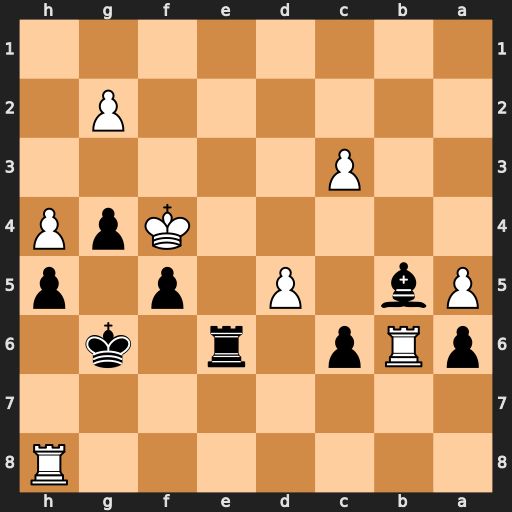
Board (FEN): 7R/8/pRp1r1k1/Pb1P1p1p/5KpP/2P5/6P1/8
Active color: b
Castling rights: -
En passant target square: -
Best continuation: Re4+ Kg3 f4+ Kf2 Re2+ Kf1 Bd3